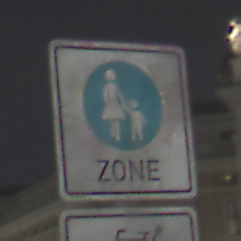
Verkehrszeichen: BeginnFussgaengerzone
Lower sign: EinspurigeFahrzeugeFrei4
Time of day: Night
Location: Outdoor (Urban)
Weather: PartlyCloudy
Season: NotSpecified
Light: Artificial